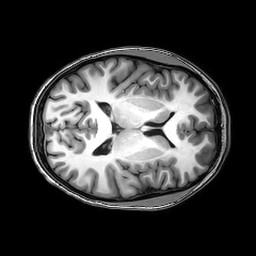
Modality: T1w
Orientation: axial
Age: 22
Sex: female
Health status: healthy
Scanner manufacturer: philips
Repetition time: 0.008362 s
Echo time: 0.00386 s